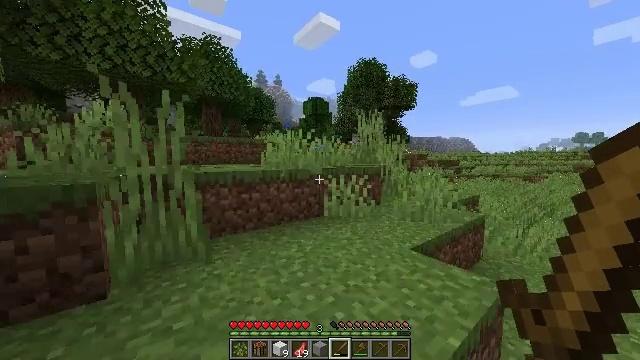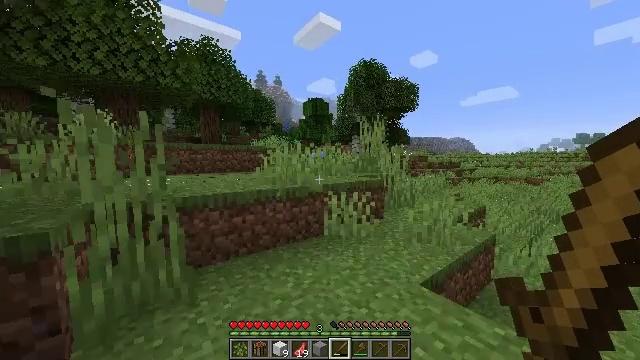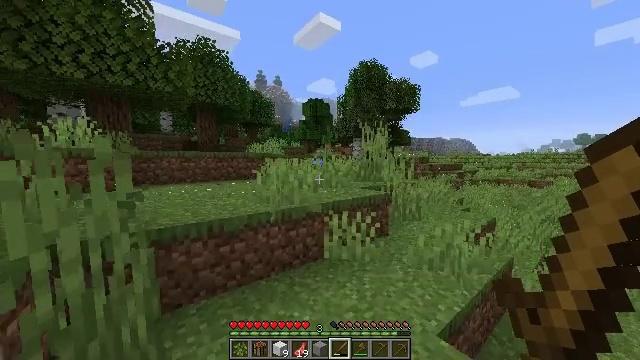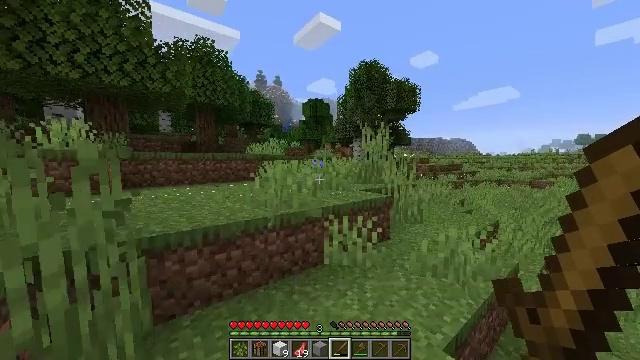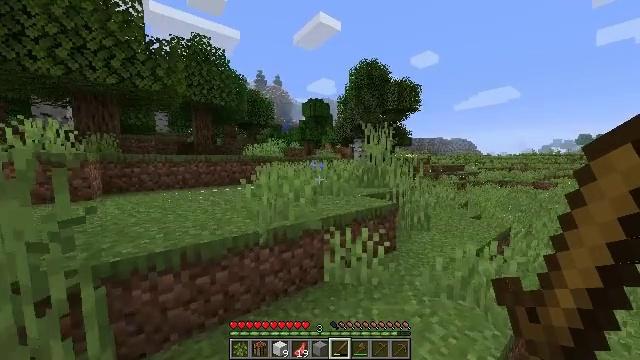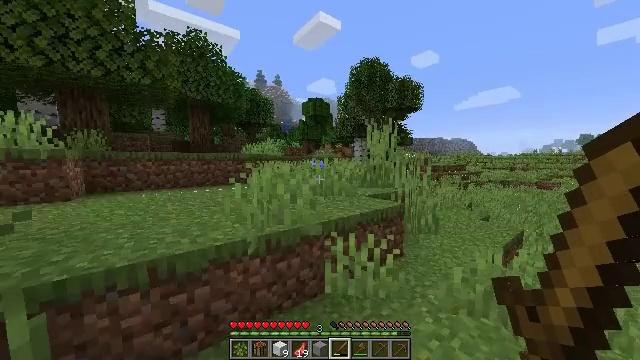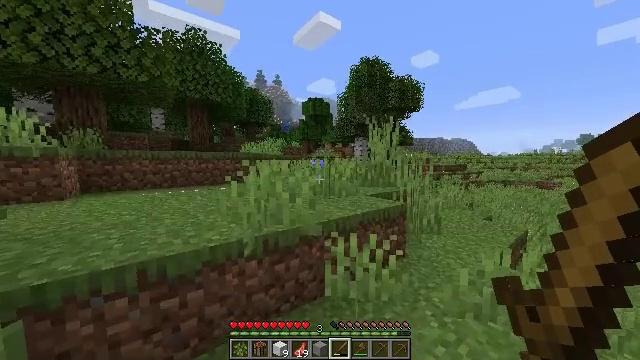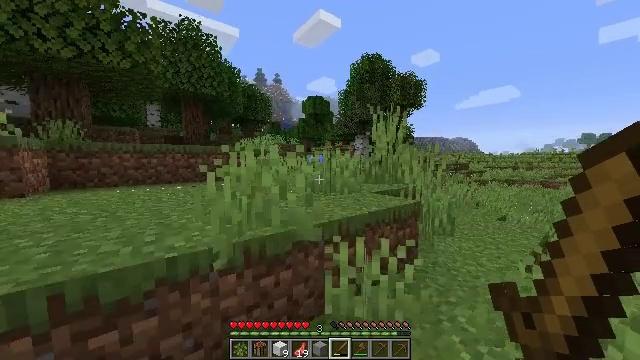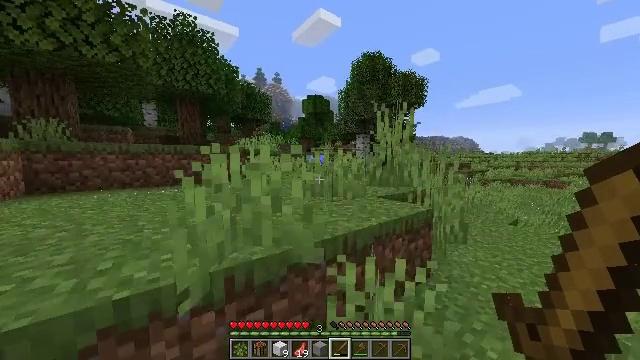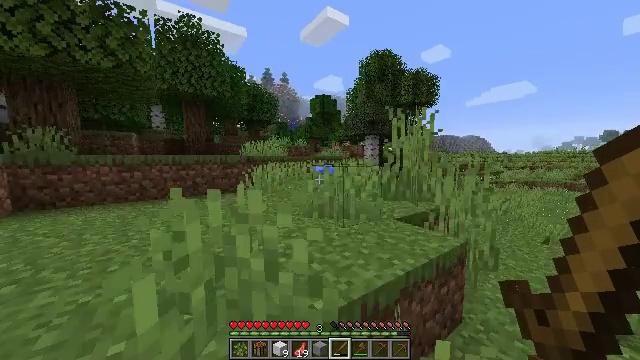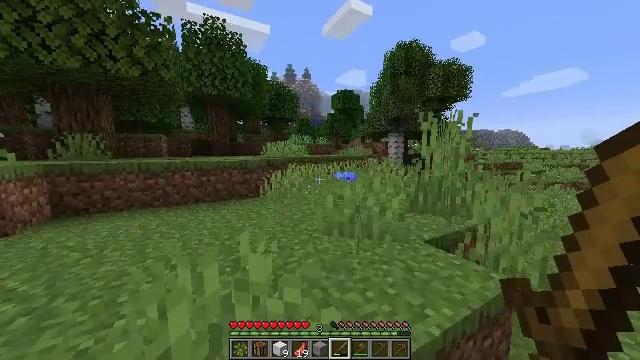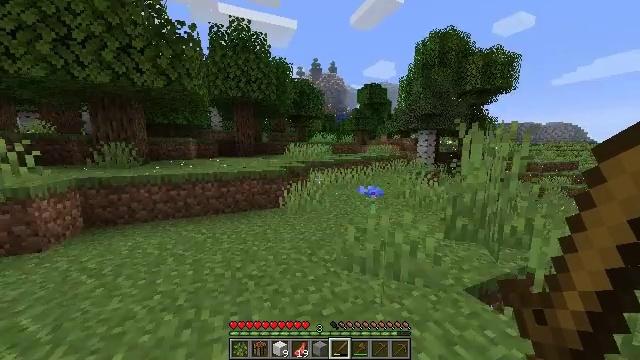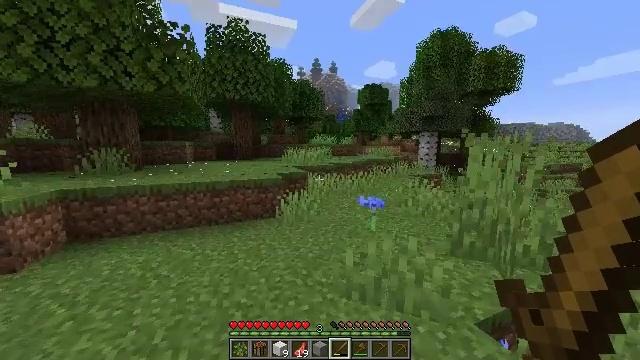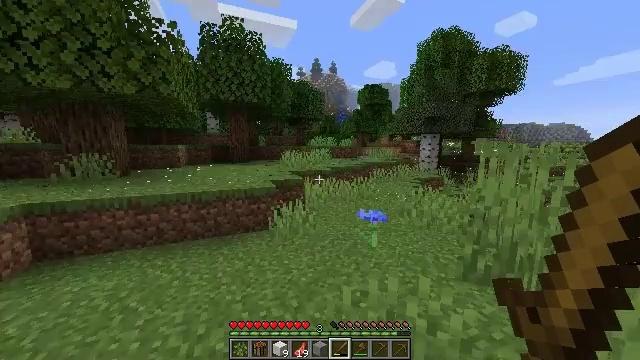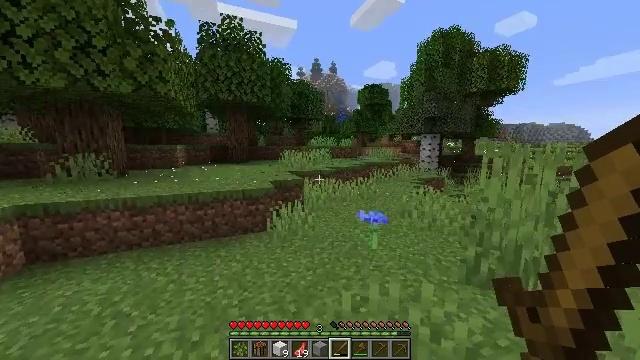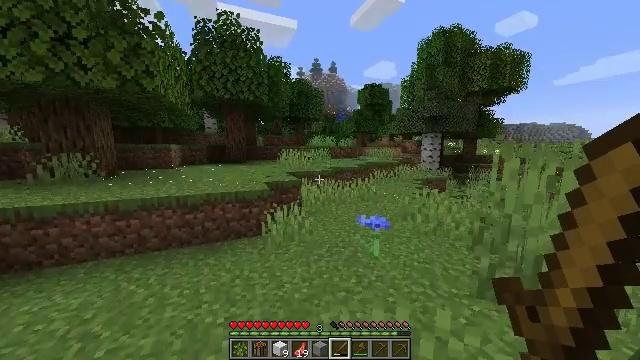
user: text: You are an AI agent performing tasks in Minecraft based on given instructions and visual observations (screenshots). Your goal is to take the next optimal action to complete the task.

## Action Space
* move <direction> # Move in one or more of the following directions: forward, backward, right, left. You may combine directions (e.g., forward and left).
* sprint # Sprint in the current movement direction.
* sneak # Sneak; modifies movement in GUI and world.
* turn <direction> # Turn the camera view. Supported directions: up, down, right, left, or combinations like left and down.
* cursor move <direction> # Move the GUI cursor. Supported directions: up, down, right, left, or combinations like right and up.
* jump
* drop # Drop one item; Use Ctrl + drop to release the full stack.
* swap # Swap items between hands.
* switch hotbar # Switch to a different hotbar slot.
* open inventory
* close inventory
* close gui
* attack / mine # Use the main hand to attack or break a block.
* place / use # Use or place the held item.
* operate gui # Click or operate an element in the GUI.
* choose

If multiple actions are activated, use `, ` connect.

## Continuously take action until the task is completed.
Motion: motion action
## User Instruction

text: Extinguish the fire.
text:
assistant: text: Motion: move forward, jump
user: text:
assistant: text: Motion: move forward, sprint, jump
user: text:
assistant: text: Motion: move forward, sprint, jump
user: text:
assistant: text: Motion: move forward, sprint, jump
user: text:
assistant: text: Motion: move forward, sprint, jump
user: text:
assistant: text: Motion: move forward, jump
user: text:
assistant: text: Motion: move forward, jump
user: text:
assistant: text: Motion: move forward, jump
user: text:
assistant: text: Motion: move forward, turn left, jump
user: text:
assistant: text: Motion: move forward, turn left and down, jump
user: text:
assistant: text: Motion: move forward, sprint, turn left and down, jump
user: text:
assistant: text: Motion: move forward, sprint, jump
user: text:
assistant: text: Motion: move forward, sprint, jump
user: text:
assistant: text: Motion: move forward, jump
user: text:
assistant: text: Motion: move forward, jump
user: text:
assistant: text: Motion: move forward, jump
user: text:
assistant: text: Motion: move forward, jump
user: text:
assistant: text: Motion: move forward, jump
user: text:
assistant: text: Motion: move forward, sprint, turn right, jump
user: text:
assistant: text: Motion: move forward, sprint, turn right, jump
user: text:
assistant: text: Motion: move forward, sprint, turn right, jump
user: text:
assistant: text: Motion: move forward, turn right, jump
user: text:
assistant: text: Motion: move forward, turn right, jump
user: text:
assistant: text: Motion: move forward, turn right, jump
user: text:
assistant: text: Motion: move forward, turn right, jump
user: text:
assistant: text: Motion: move forward, jump
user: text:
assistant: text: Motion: move forward, jump
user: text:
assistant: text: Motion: move forward, jump
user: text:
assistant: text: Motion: move forward, sprint, turn right, jump
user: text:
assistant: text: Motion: move forward, sprint, turn right, jump